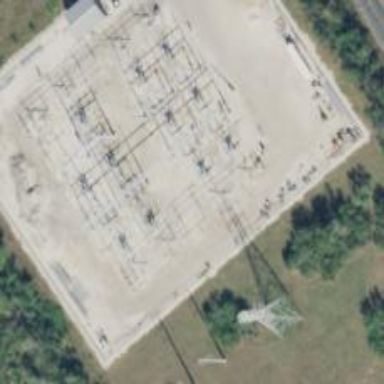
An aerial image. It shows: Switch for power supply.